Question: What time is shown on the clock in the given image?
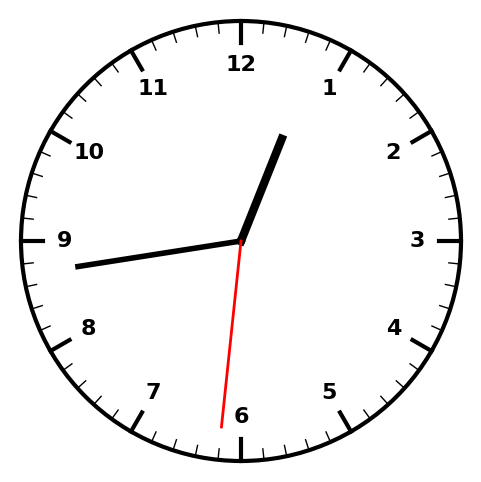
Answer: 12:43:31